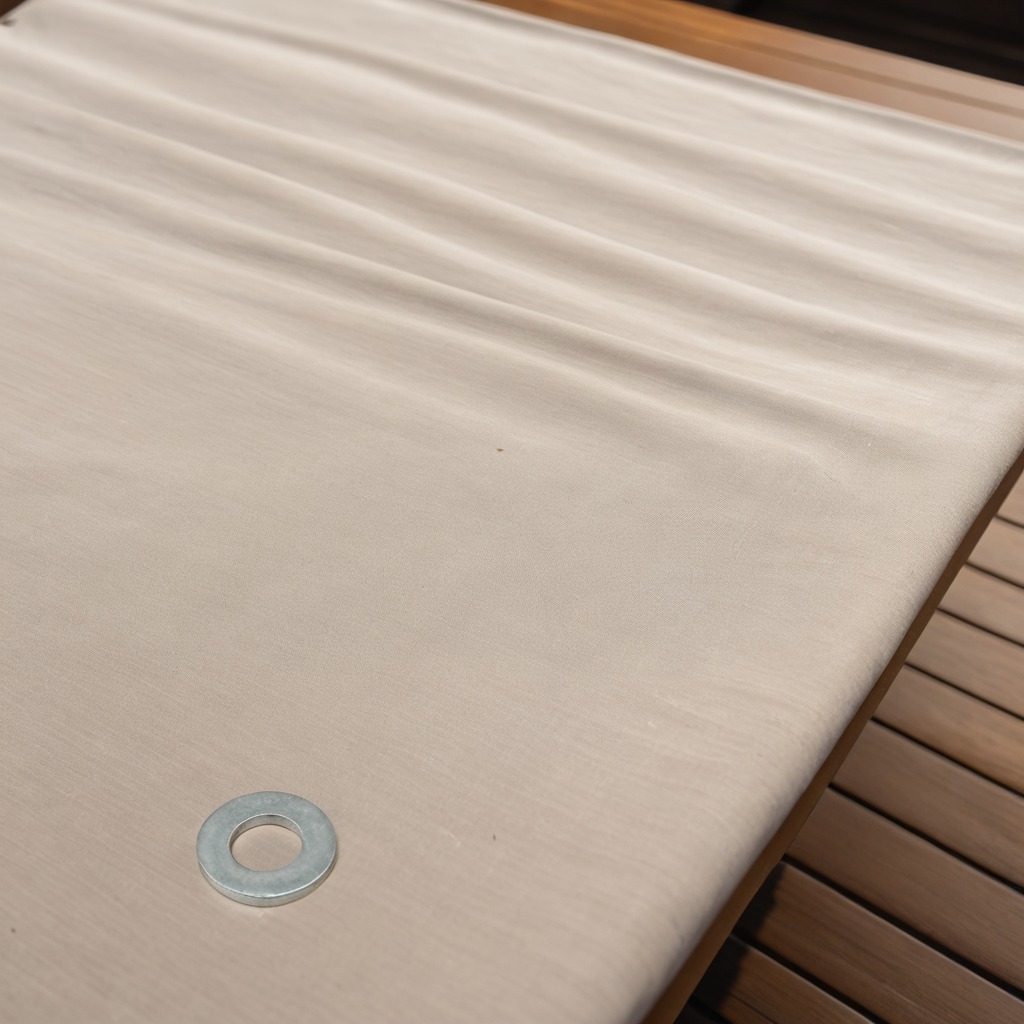
A flat metal washer lying on a wooden table in an outdoor workshop during daytime bright natural light soft shadows worn but beneath the cloth